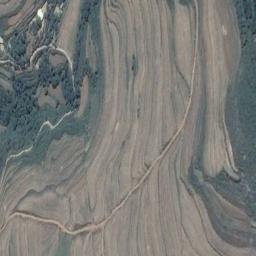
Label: terrace